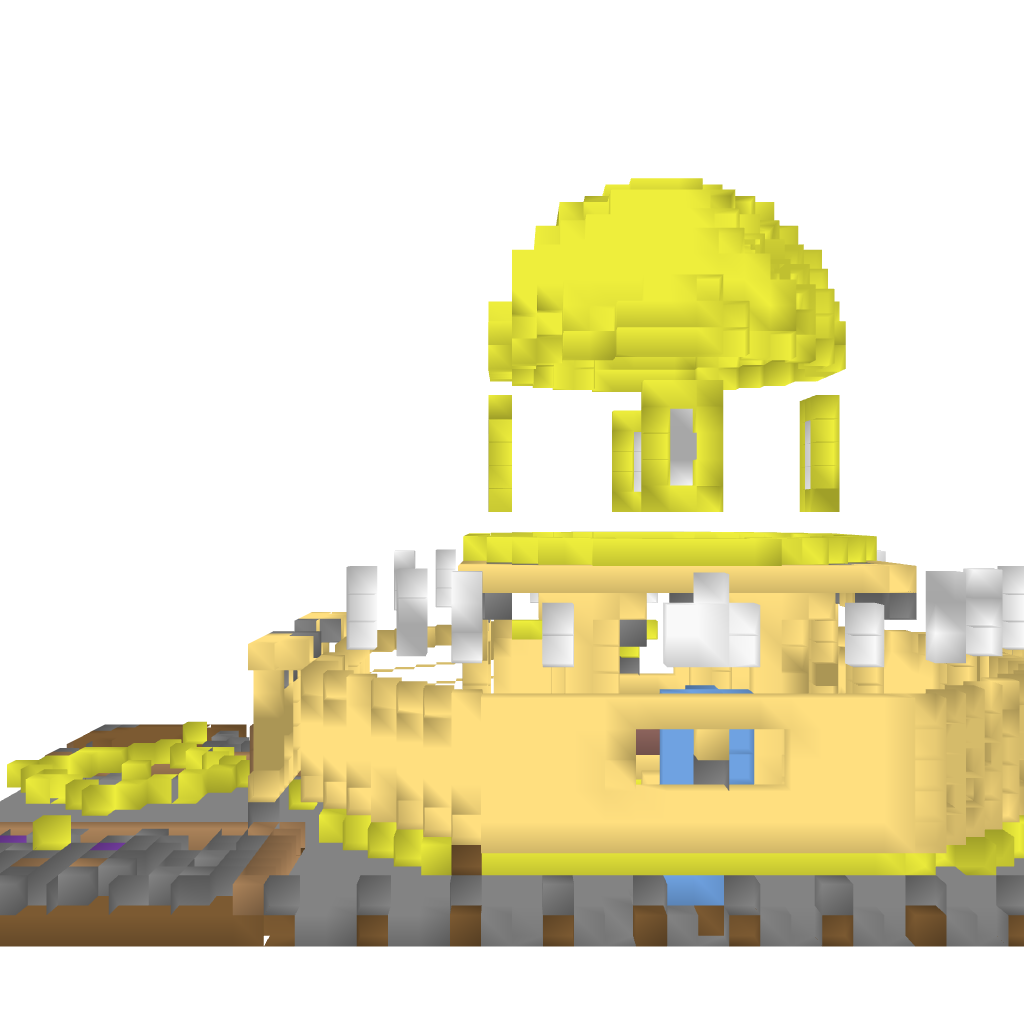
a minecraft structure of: Dome of the Rock bad low quality